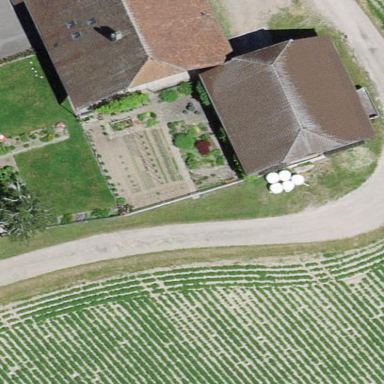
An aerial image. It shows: Rural barn.